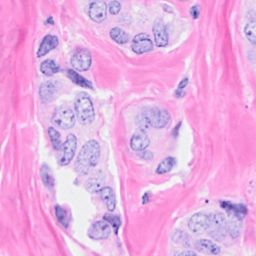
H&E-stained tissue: Breast